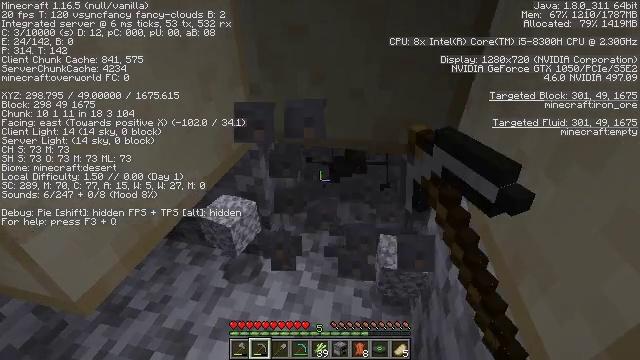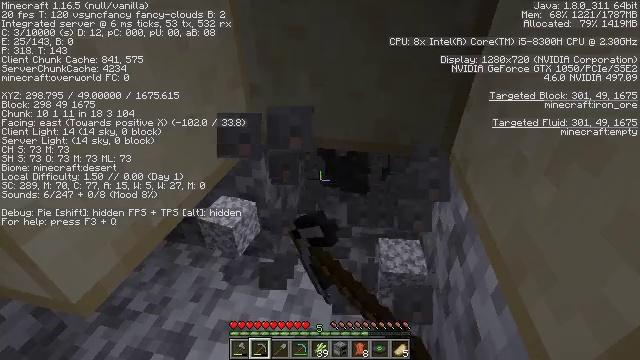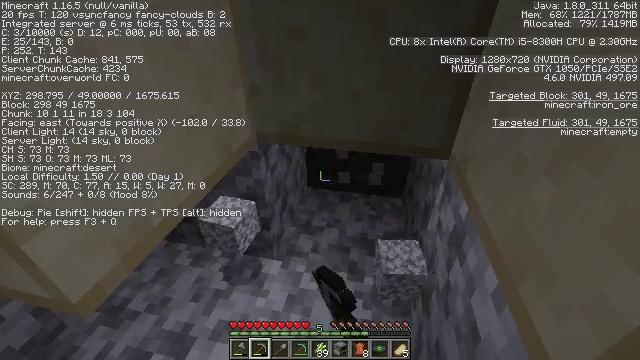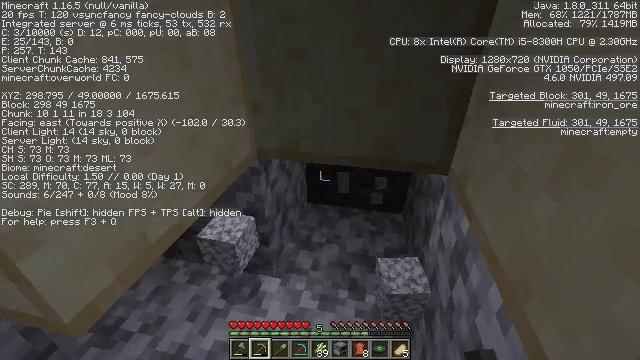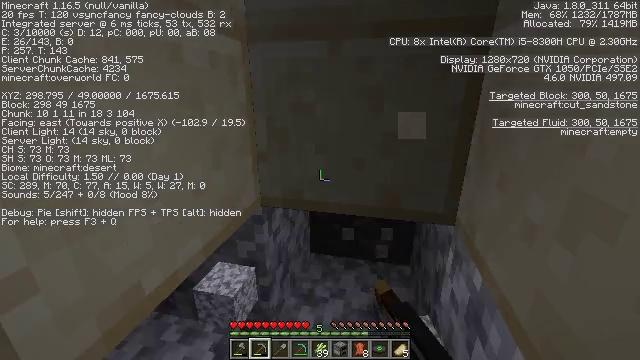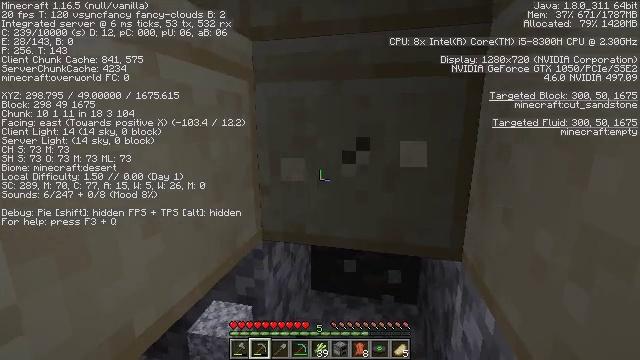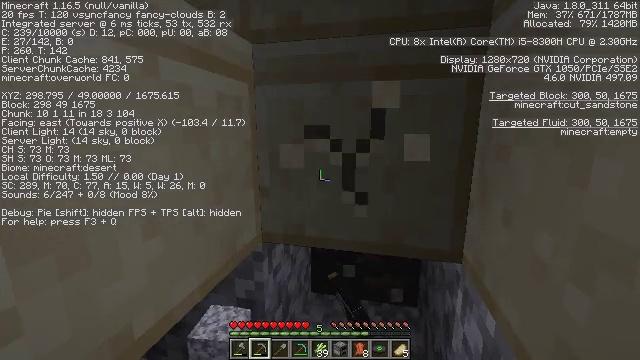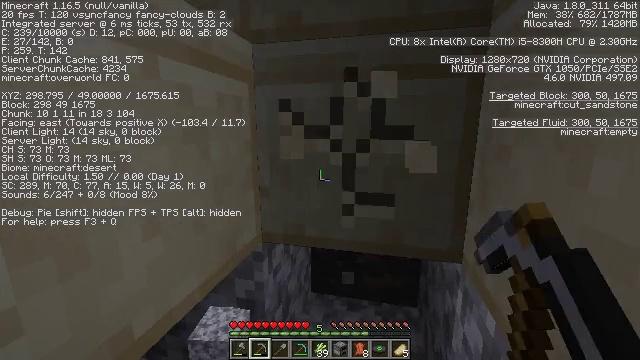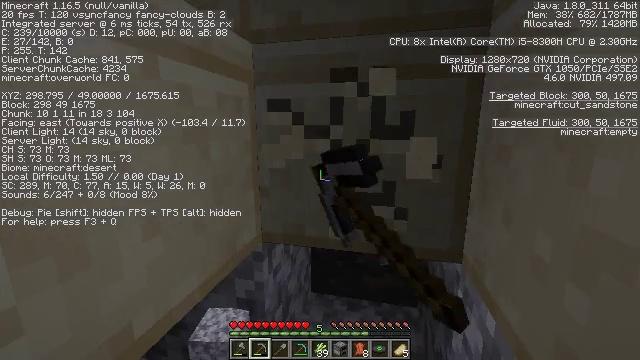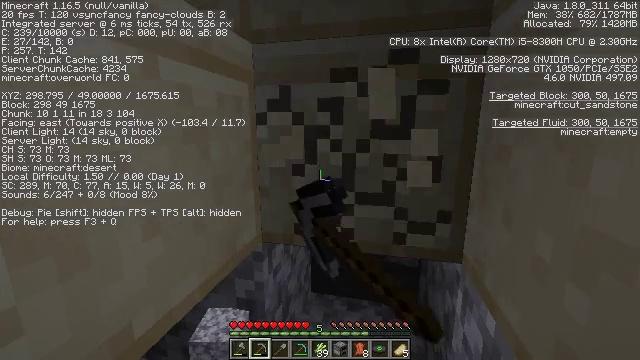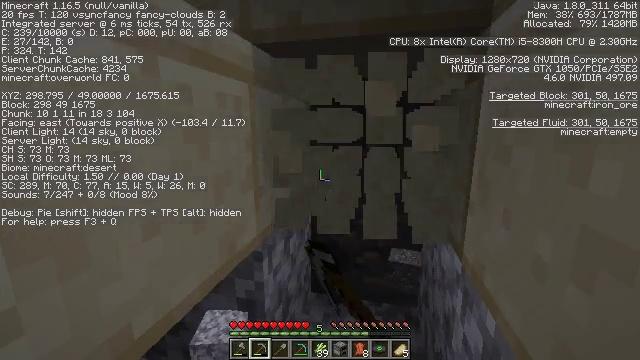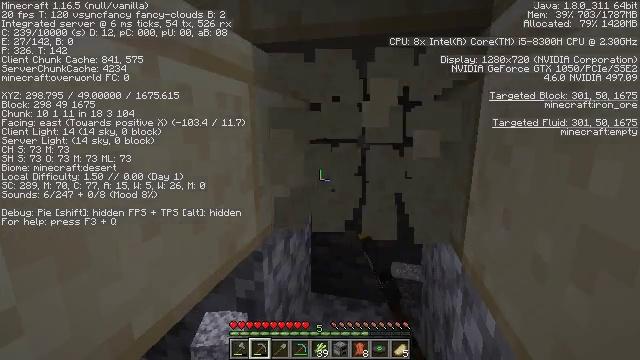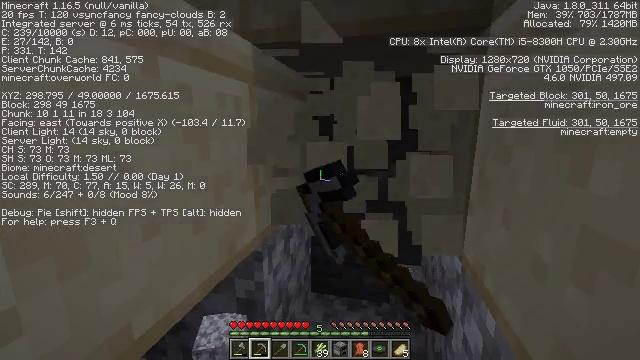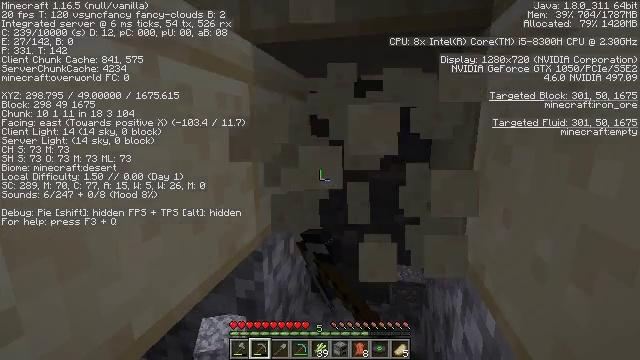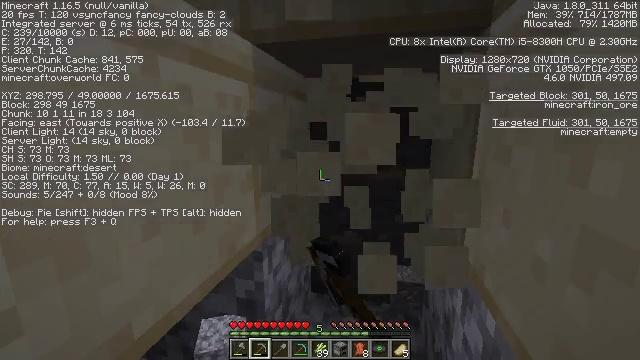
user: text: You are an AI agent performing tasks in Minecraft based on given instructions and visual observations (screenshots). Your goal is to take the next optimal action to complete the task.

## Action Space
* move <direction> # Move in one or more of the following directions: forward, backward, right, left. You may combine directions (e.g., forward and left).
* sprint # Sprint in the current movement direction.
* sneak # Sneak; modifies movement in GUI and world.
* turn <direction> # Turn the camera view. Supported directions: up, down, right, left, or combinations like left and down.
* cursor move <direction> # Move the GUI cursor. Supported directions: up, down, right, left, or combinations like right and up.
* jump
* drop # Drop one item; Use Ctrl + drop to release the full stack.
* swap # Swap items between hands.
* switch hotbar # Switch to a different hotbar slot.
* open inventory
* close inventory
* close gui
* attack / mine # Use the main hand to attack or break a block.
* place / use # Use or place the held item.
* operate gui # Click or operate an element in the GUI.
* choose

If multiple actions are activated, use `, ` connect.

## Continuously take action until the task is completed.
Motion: motion action
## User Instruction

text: Collect cut sandstone by mining it.
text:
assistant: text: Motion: attack / mine
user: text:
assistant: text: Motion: attack / mine
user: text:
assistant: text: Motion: turn up, attack / mine
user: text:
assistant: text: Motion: turn up, attack / mine
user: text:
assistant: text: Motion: turn up, attack / mine
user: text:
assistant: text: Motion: attack / mine
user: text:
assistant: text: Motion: attack / mine
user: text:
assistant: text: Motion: attack / mine
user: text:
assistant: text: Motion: attack / mine
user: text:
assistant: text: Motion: attack / mine
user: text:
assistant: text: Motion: attack / mine
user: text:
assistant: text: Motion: attack / mine
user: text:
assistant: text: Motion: attack / mine
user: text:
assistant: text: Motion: attack / mine
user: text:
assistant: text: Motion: attack / mine